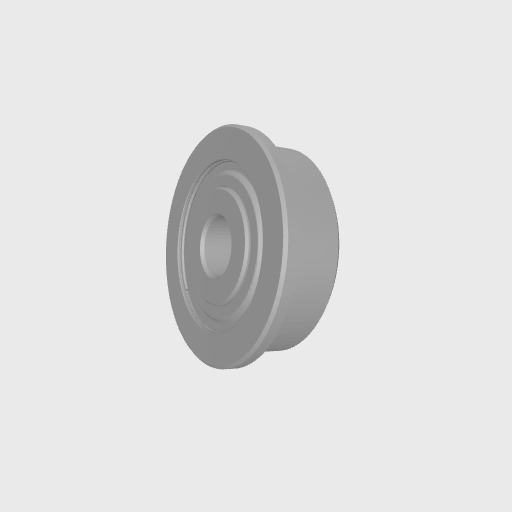
Part: Bearing4ID